Field crop: tomato
Growth stage: 1
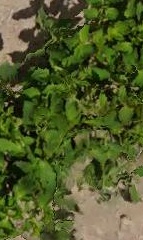
Species: tomato